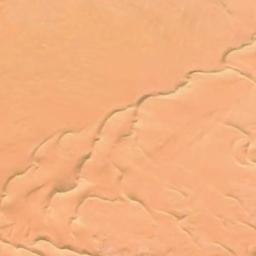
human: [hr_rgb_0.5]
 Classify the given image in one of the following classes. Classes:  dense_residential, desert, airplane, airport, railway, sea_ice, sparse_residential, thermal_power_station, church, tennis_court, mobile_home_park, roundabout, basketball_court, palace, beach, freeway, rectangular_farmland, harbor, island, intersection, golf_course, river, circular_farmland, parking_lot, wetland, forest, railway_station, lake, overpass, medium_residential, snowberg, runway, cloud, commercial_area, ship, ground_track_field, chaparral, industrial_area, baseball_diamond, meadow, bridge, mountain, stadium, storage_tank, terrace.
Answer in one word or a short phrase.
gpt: desert